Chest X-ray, PA view. Patient: 65 years old, sex M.
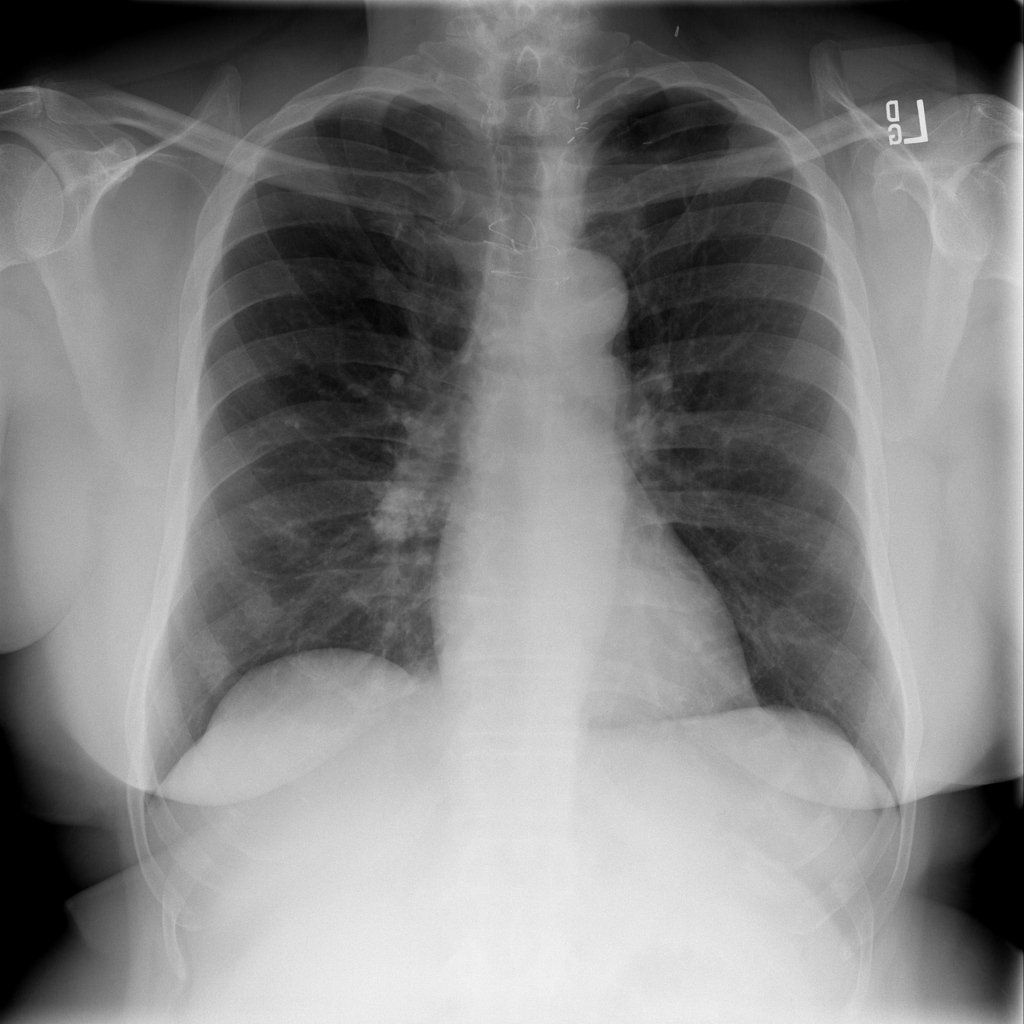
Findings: No Finding